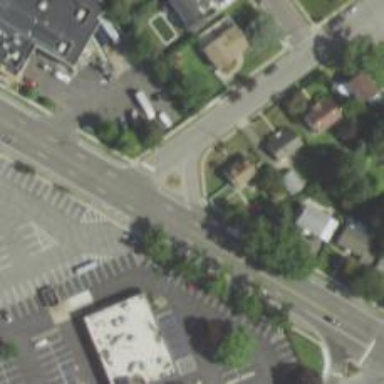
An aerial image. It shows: Unmarked crossing on the road.